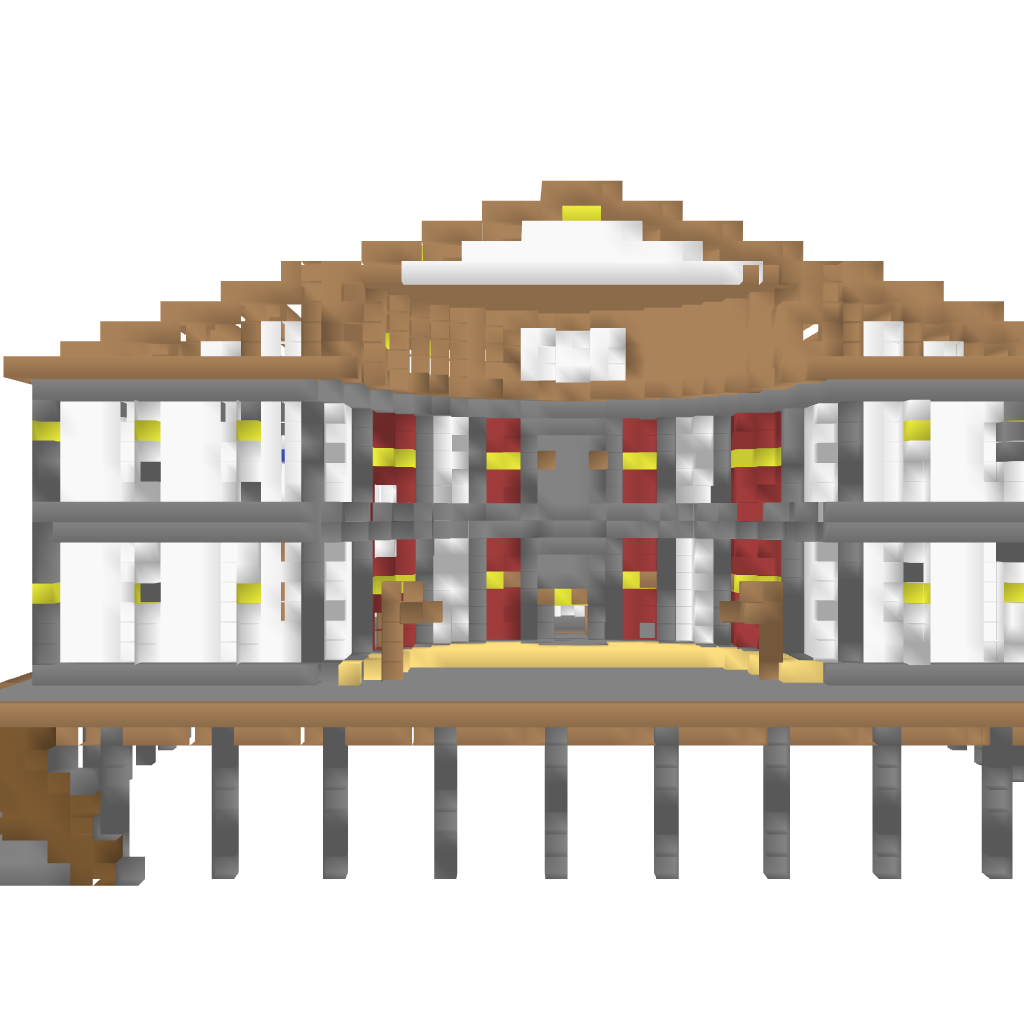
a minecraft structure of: Big Royal House bad low quality